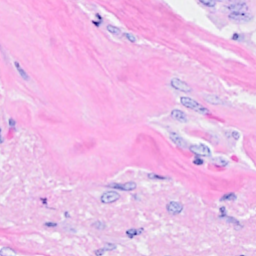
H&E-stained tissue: Breast